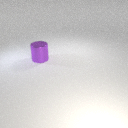
large purple metal cylinder